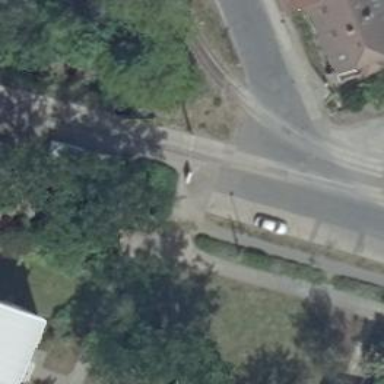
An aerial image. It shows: Residential road with asphalt surface. There is parallel parking available on the left side.